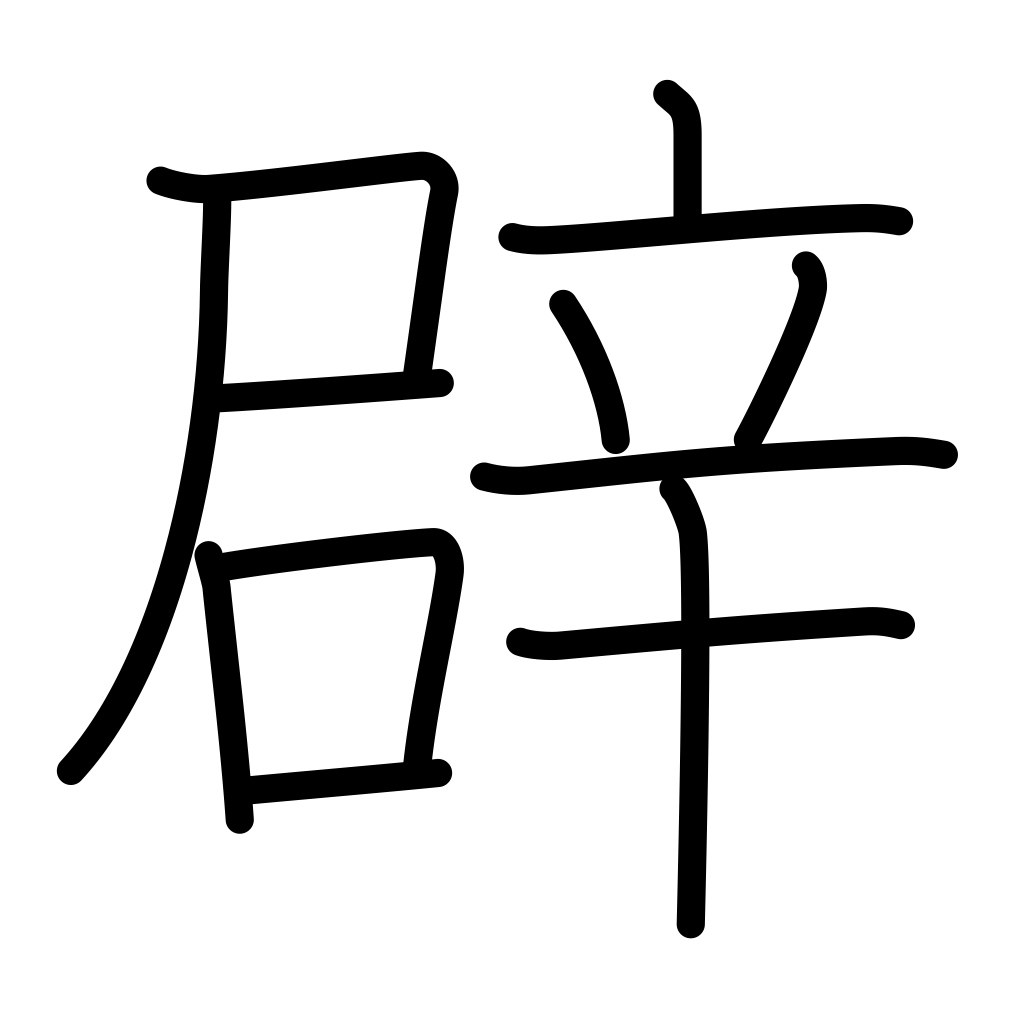
Meaning: false, punish, crime, law